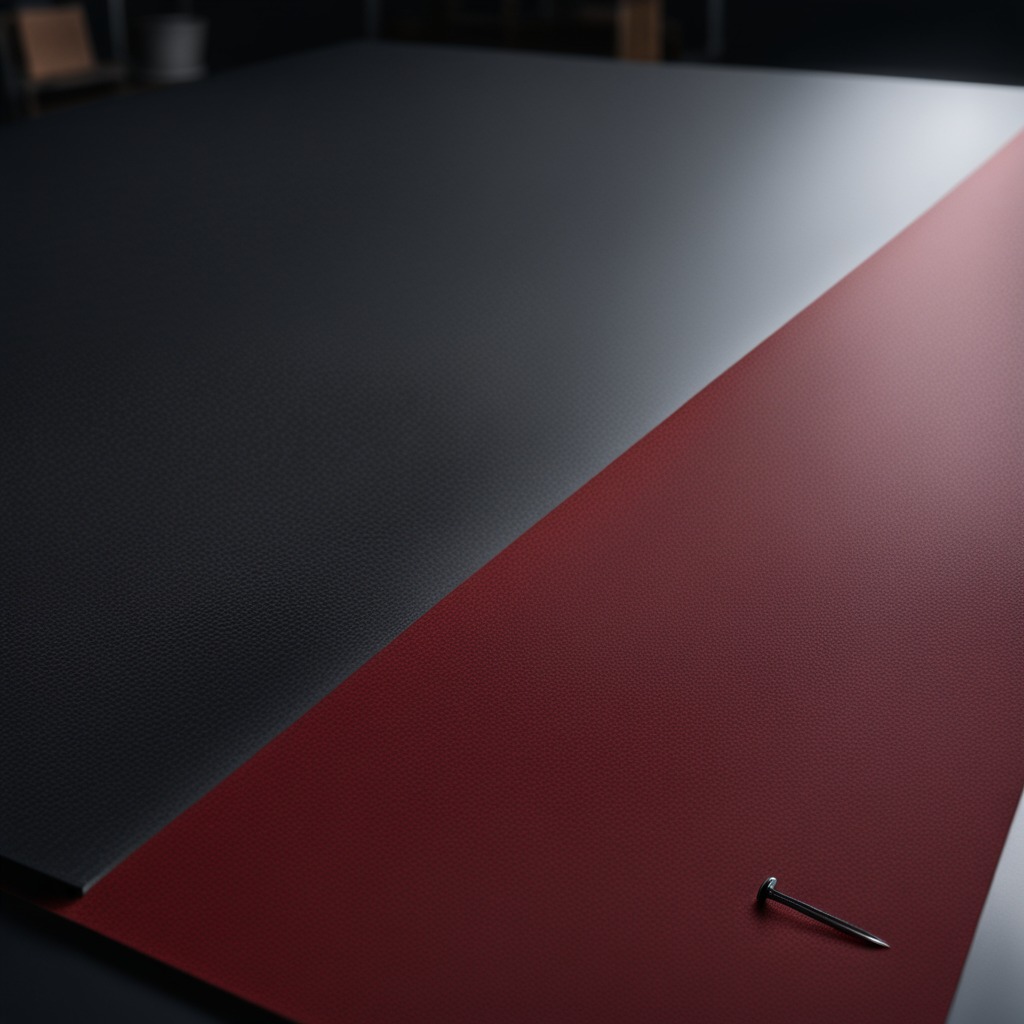
A nail is lying on the tabletop.